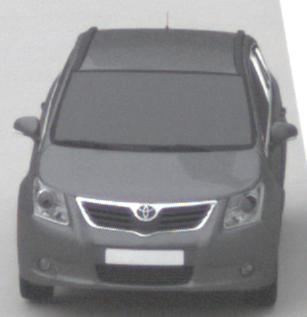
Make: Toyota
Model: Avensis 1.6
Detailed model: Avensis (T27) Notch Back
Model produced from: 2009/01
Model produced until: 2010/08
Doors: 4
Color: gray
Road condition: dry road
Daytime: morning or afternoon
Contrast: low contrast